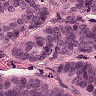
Metastatic tissue present: yes